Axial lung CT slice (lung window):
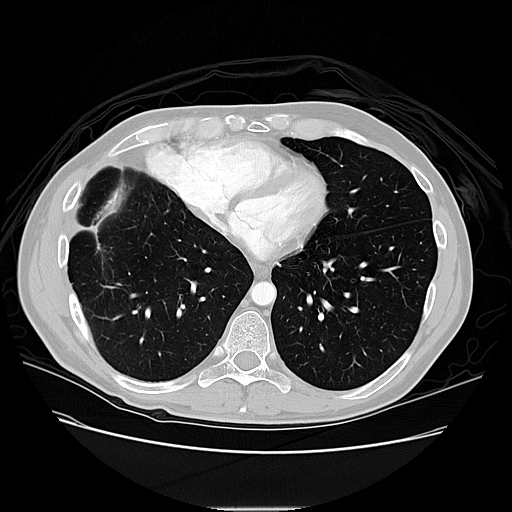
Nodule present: no